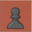
Piece: bP